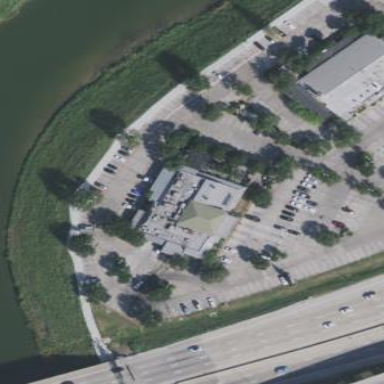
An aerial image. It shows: Building that houses restaurant.